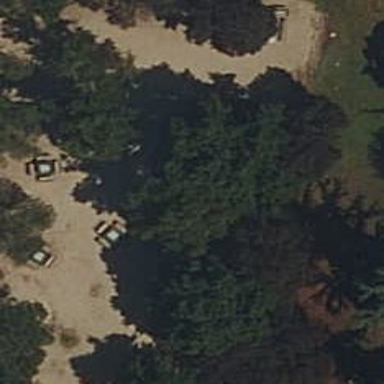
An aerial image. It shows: Picnic table located in leisure land area.